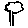
Label: tree